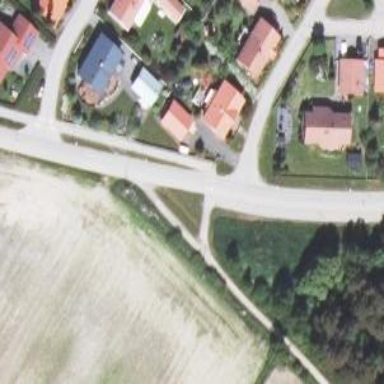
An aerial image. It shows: Marked road crossing.